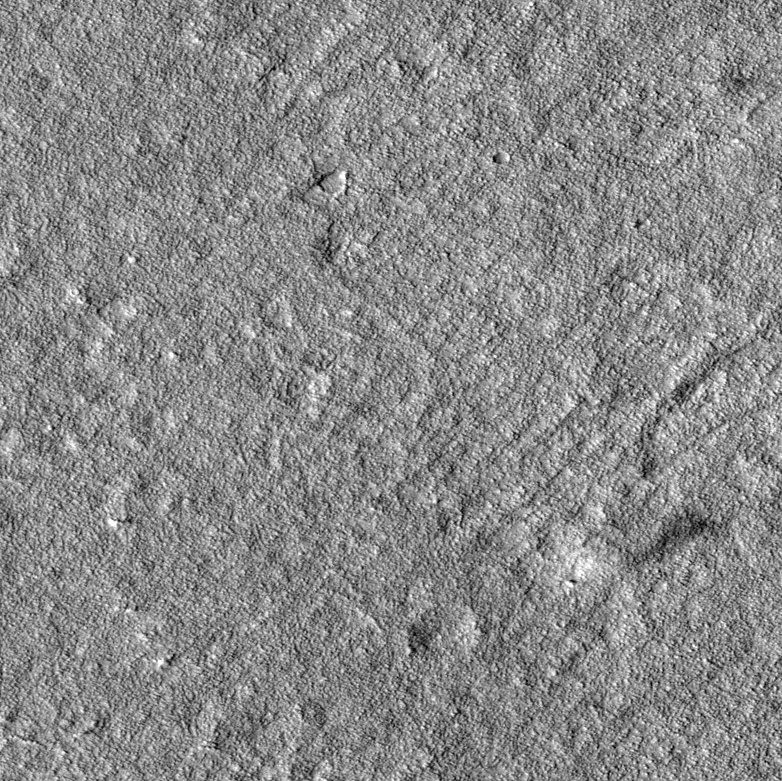
Label: dustdevil